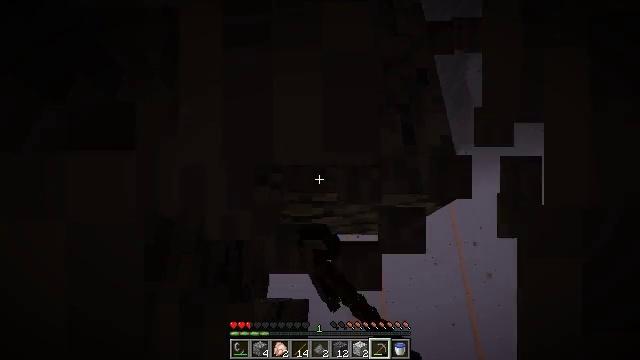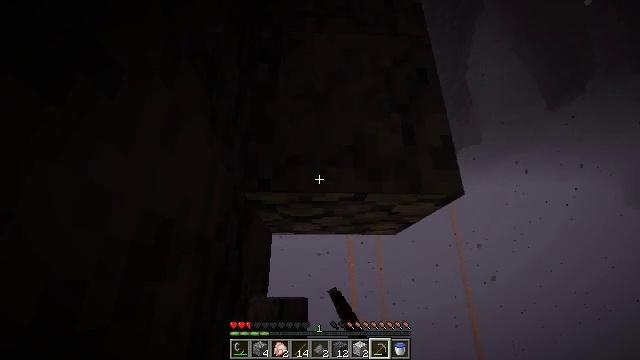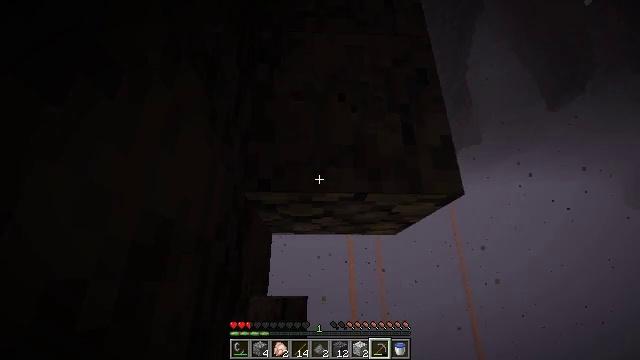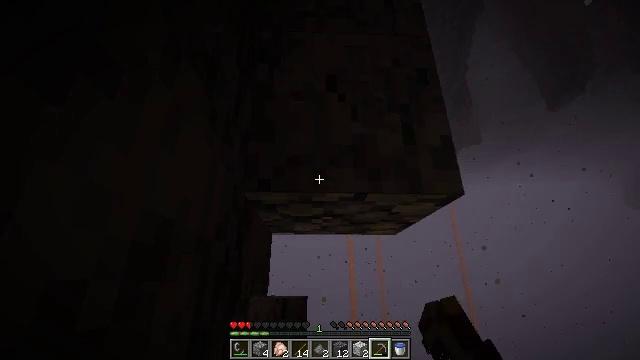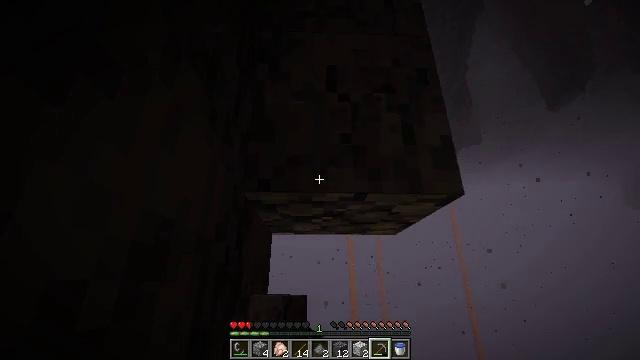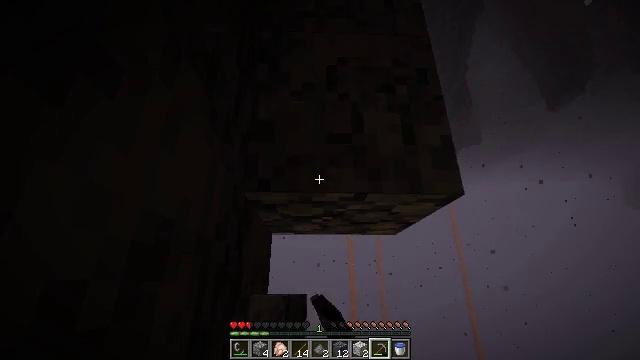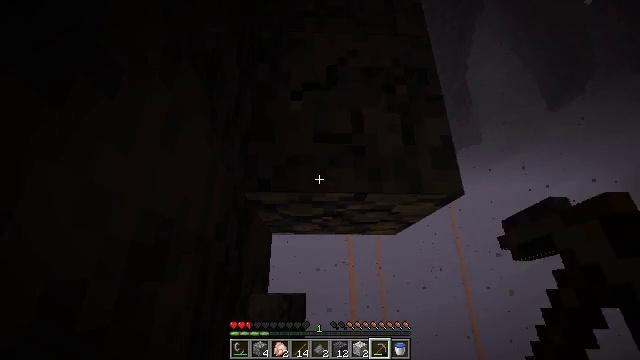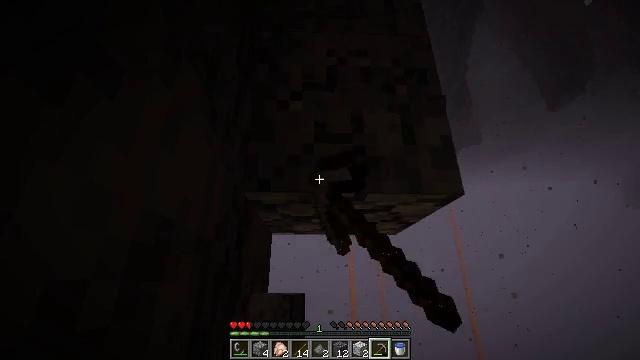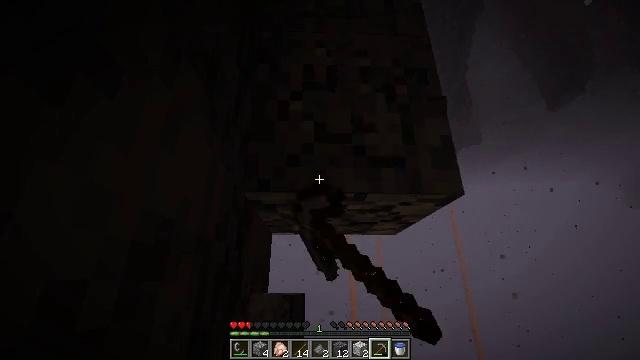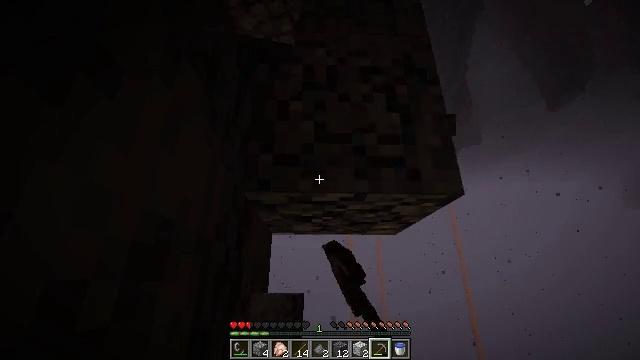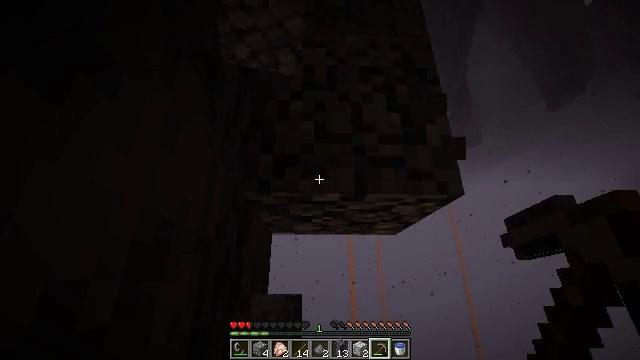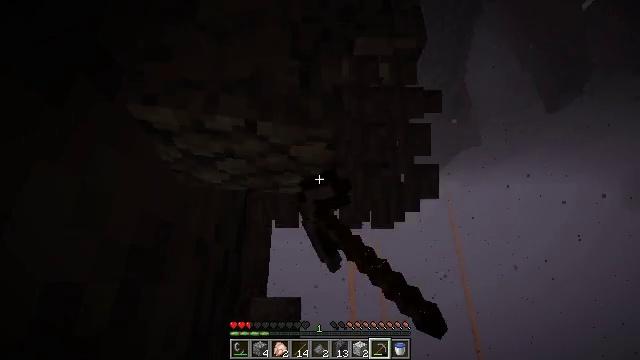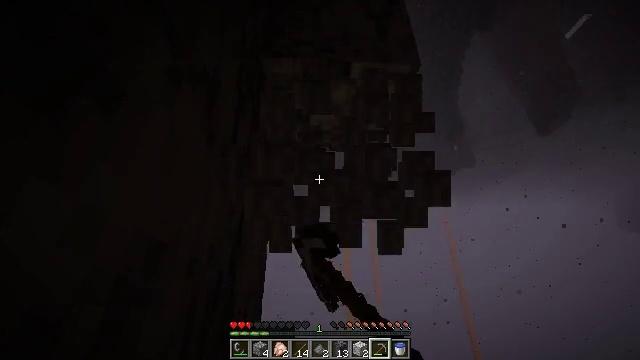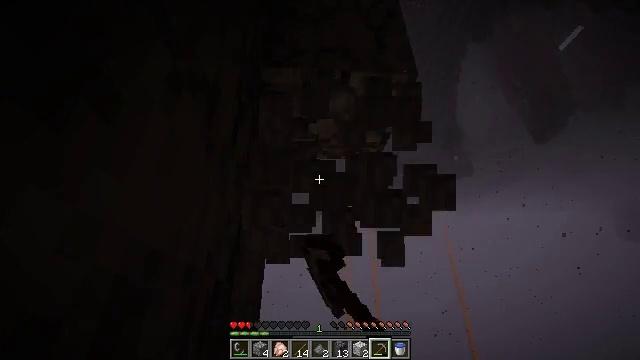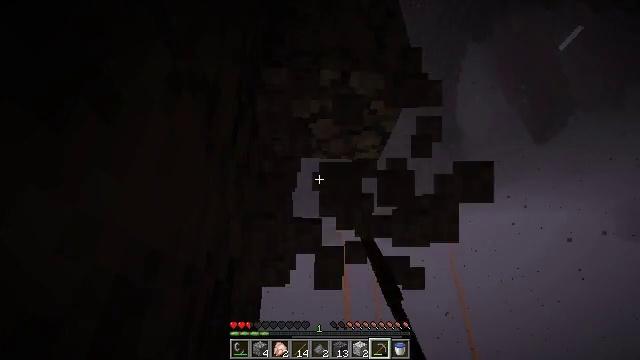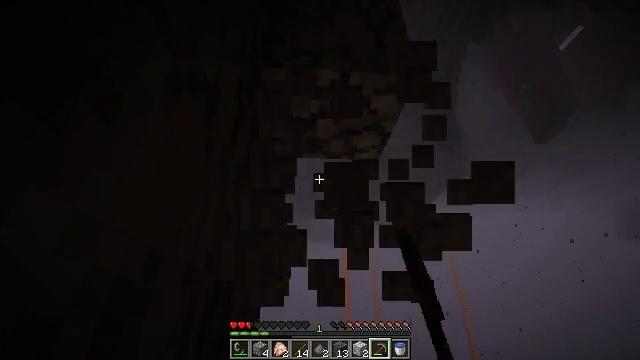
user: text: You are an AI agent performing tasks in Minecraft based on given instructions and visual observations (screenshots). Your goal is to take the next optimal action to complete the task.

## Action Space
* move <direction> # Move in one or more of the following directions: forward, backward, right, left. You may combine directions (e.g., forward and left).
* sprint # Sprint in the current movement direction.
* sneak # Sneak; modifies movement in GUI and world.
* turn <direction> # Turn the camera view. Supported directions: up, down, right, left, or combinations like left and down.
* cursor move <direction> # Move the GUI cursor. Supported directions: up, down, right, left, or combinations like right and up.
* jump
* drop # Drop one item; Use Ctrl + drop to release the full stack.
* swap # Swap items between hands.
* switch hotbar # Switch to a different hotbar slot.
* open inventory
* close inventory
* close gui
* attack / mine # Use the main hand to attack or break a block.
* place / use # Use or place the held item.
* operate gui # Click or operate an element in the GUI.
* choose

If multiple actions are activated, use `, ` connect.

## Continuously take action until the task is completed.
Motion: motion action
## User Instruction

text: Collect basalt for building.
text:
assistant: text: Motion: attack / mine
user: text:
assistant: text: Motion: attack / mine
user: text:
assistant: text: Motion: attack / mine
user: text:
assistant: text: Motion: attack / mine
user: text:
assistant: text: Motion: attack / mine
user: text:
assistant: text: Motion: attack / mine
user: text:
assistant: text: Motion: attack / mine
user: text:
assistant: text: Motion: attack / mine
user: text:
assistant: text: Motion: attack / mine
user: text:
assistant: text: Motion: attack / mine
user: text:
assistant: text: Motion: attack / mine
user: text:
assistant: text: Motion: turn up, attack / mine
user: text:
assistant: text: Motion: turn up, attack / mine
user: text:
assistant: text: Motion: attack / mine
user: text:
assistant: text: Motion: attack / mine
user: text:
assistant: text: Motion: attack / mine
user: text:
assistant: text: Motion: attack / mine